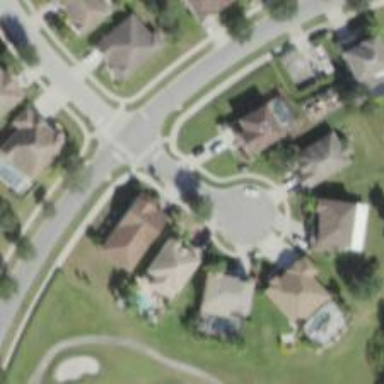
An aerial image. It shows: Residential road with sidewalk on the left.